Question: I have a CSV file like:

I want to convert to a dictionary using Python, and the dictionary should look like:
'''
[{'Type': ['Date'], 'Value': ['dd/mm/yyyy']},
{'Type': ['Gender'], 'Value': ['Male', 'Female']},
{'Type': ['Title'], 'Value': ['Mr.', 'Mrs.', 'Ms.']}]
'''
Currently I've tried the below:
'''
import csv
import collections
with open('test2.csv', 'rU') as fin:
reader = csv.DictReader(fin)
data = []
for row in reader:
data.append(row)
print data
'''
And the output is:
'''
[{'Type': 'Date', 'Value': 'dd/mm/yyyy'},
{'Type': 'Gender', 'Value': 'Male'},
{'Type': '', 'Value': 'Female'},
{'Type': 'Title', 'Value': 'Mr.'},
{'Type': '', 'Value': 'Mrs.'},
{'Type': '', 'Value': 'Ms.'}]
'''
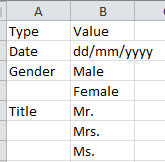
Answer: Try this:
'''
import csv
data=[]
with open(fn, 'rU') as fin:
reader=csv.reader(fin, dialect='excel')
header=next(reader)
for row in reader:
di={k:[v] for k,v in zip(header, row)}
if di[header[0]]==['']:
data[-1][header[1]].extend(di[header[1]])
else:
data.append(di)
>>> data
[{'Type': ['Date'], 'Value': ['dd/mm/yyyy']}, {'Type': ['Gender'], 'Value': ['Male', 'Female']}, {'Type': ['Title'], 'Value': ['Mr.', 'Mrs', 'Ms']}]
'''